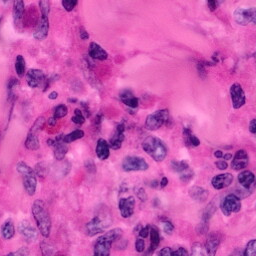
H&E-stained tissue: Pancreatic